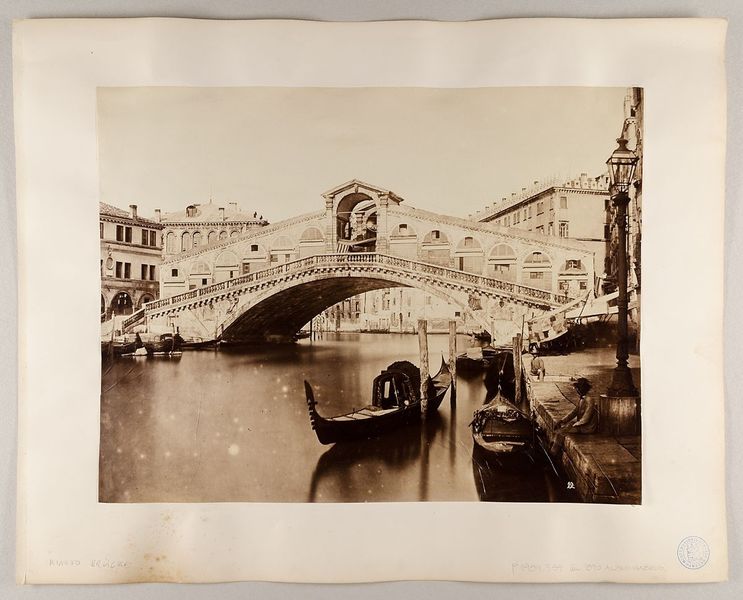
Titel: Venedig - Rialtobrücke
Künstler: Carlo Naya
Standort: Hamburg
Institution: Museum für Kunst und Gewerbe Hamburg
Schlagwörter: stadt, kanal, boot, kutter, foto, fotografie, photographie, stadtansicht, photo, karton, viadukt, ponte, gondel, canal, architekturfotografie, grande, albumin, rialto, lichtbild, reisefotografie, historische, alte stadtansicht, architekturphotographie, bildwerke, angewandte und bildende kunst, hessische systematik, alte ansicht, schwarzweißpositivverfahren, silbersalzverfahren, schwarzweißfotografie, gebäude, örtlichkeit, straße, stätte, reisephotographie, albuminpapier, brücke, aquädukt, rialtobrücke